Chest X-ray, AP view. Patient: 23 years old, sex M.
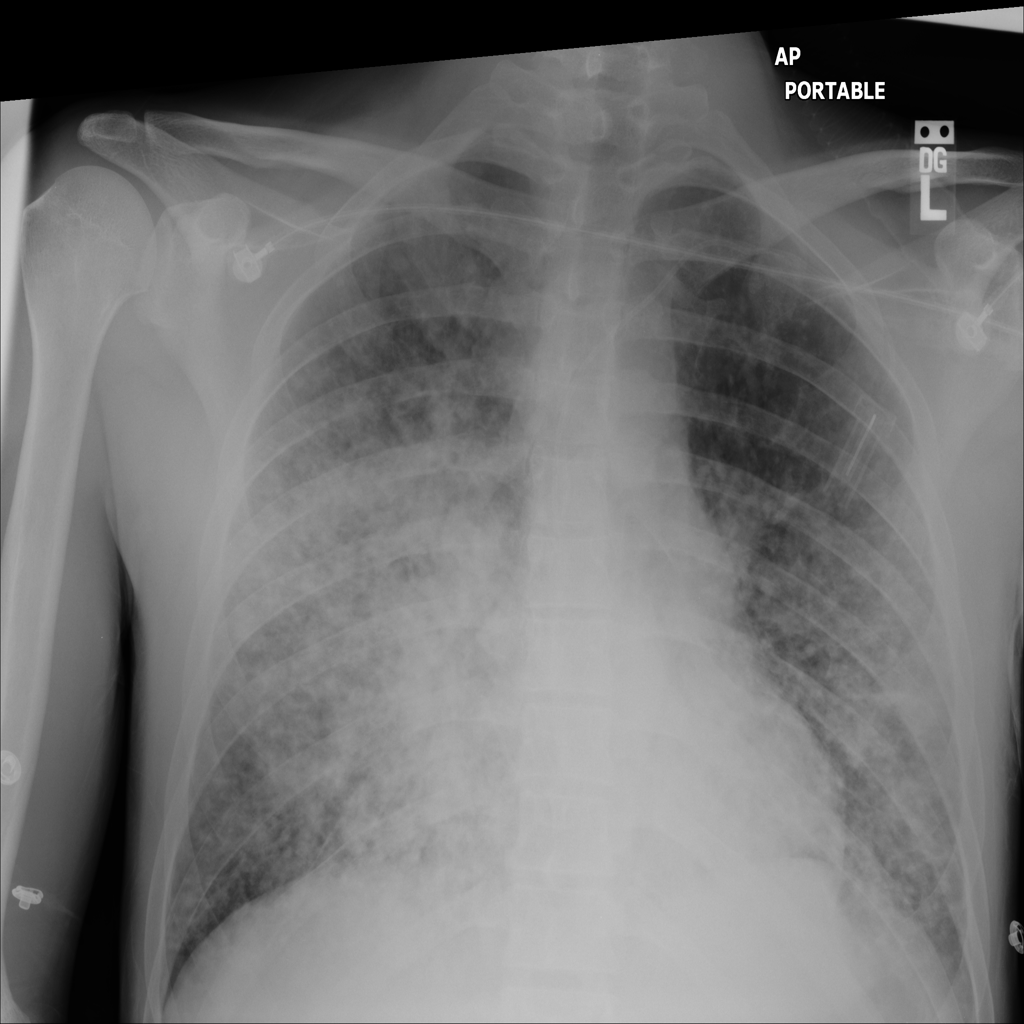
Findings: Infiltration, Nodule